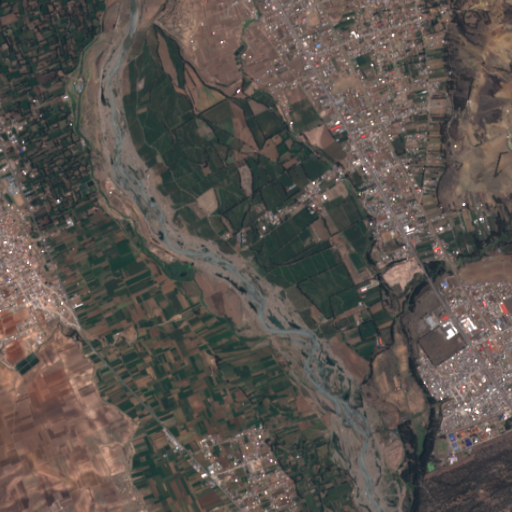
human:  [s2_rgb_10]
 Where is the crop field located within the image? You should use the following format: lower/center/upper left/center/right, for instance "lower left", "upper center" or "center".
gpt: The crop field is located in the upper left of the image.
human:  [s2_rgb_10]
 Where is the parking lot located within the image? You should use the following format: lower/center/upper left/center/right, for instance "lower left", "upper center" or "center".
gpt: The parking lot is located in the center right of the image.
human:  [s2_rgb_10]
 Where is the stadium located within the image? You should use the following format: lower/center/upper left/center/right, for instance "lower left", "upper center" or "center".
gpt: The stadium is located in the lower right of the image.
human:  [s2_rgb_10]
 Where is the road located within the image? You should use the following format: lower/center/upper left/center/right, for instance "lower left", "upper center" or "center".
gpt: There is no road in the image.